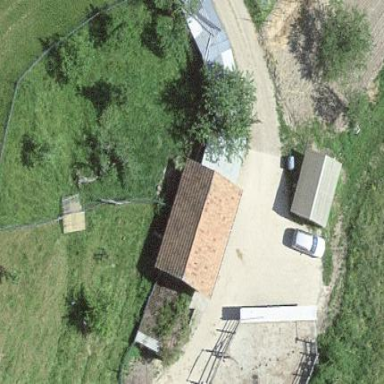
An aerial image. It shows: Rural barn.